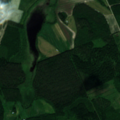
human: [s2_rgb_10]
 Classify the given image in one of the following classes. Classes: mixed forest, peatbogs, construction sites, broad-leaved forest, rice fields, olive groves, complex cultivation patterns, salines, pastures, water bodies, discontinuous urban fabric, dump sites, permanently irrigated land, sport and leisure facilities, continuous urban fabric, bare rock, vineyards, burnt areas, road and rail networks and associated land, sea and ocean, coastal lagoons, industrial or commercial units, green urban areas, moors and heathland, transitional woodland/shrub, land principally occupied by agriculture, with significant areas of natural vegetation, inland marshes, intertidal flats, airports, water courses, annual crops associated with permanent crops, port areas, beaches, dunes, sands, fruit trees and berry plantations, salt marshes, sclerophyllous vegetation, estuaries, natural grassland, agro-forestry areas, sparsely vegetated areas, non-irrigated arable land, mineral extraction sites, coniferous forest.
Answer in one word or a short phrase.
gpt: non-irrigated arable land, mixed forest, transitional woodland/shrub